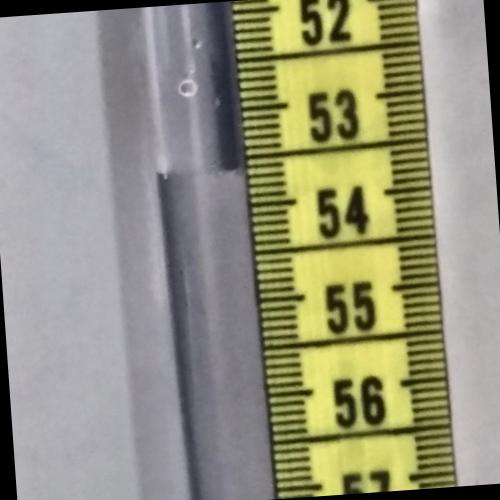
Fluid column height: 53.6 cm